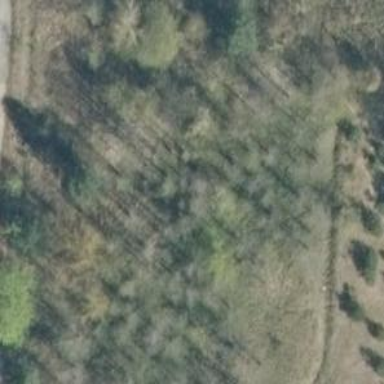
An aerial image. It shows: Beautiful woodland area.